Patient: sex F, age 46
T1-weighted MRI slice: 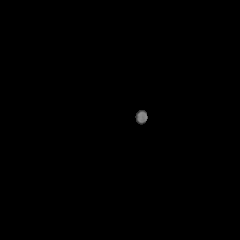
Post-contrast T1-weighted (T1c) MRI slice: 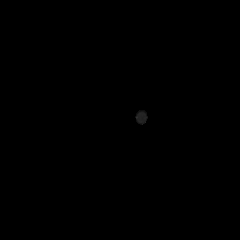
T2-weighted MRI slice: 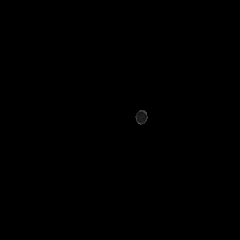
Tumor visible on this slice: no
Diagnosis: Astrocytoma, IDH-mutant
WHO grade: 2